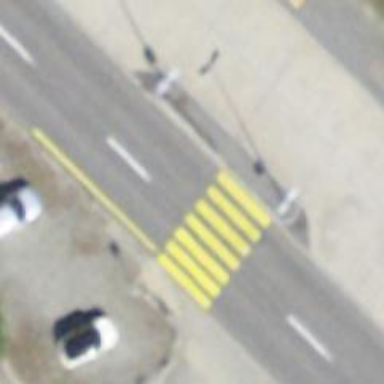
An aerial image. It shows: Marked crossing with zebra stripes on the road.